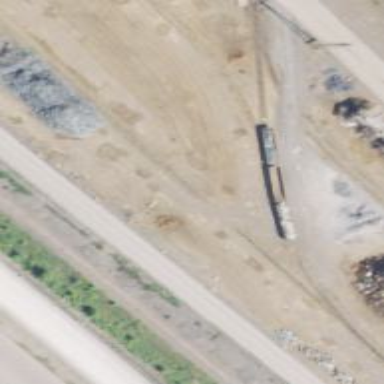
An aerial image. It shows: Railway spur service.